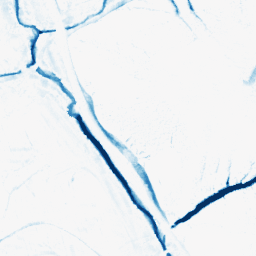
Category: morphological
Decomposition family: morphological_ellipse
Decomposition parameters: operation: closing
width: 10
height: 10
Upsampling method: cubic_catmull_rom
Upsampling parameters: scale: 2
Upsampling scale: 2